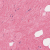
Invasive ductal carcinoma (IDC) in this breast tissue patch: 0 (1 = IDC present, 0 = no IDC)